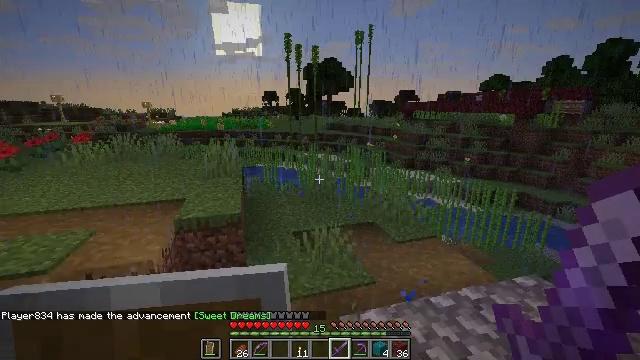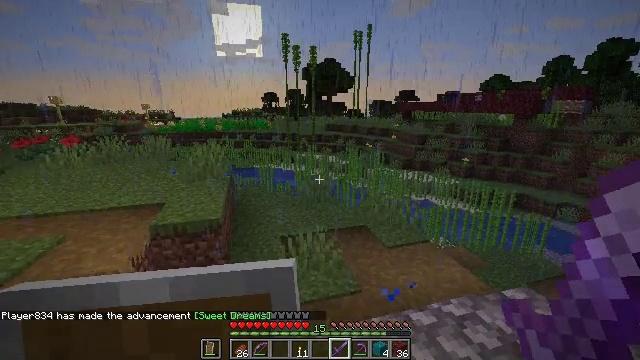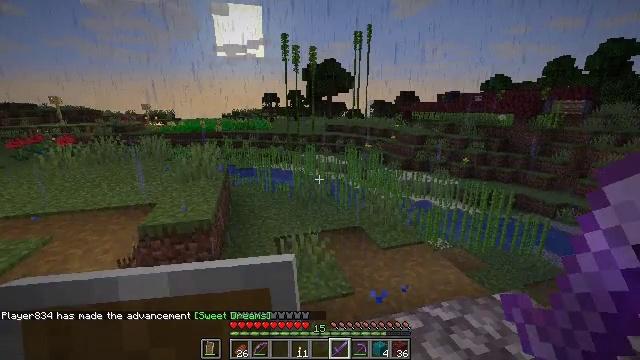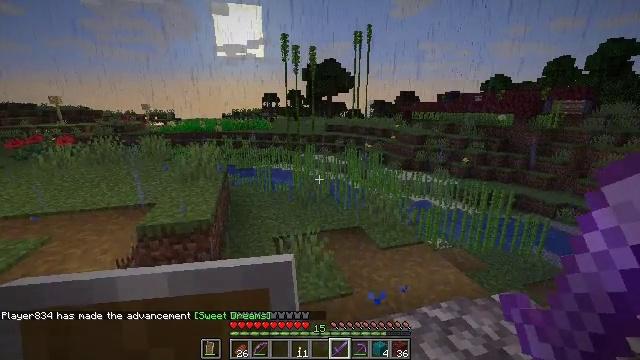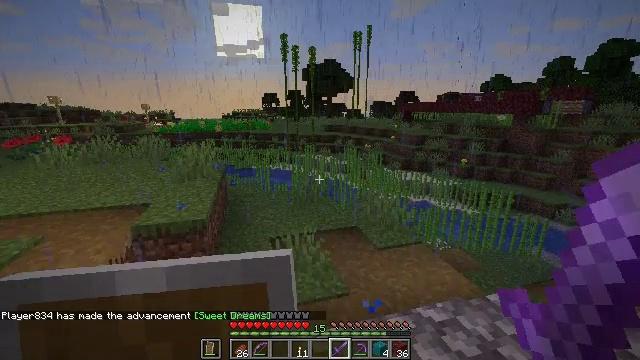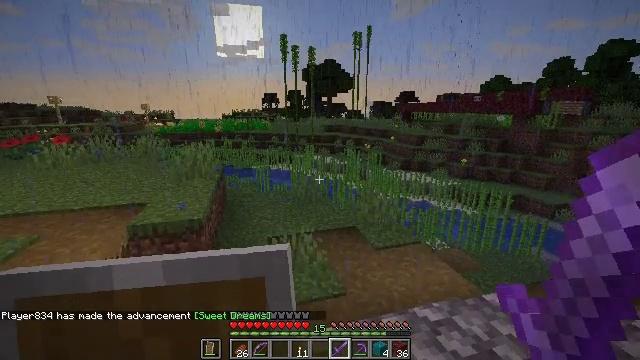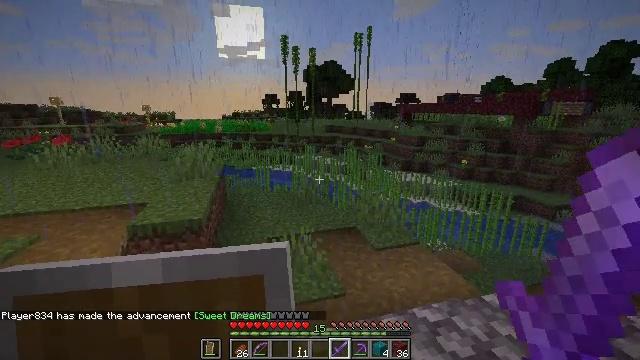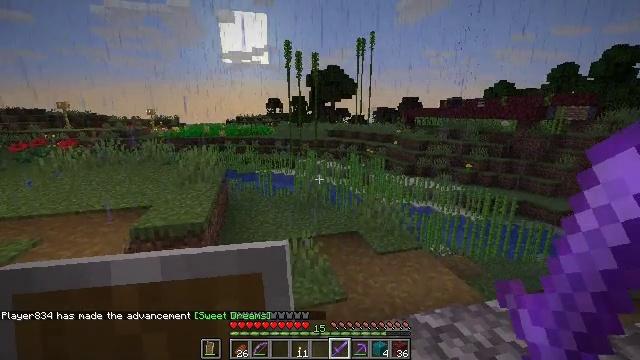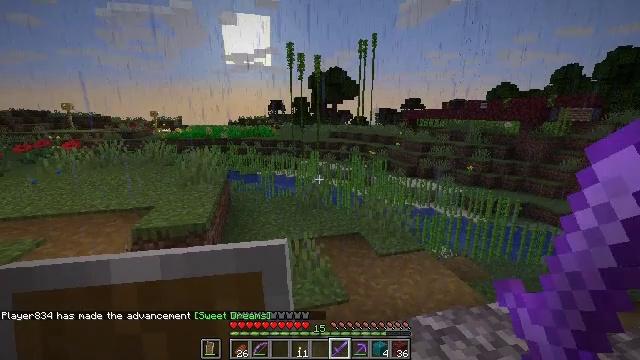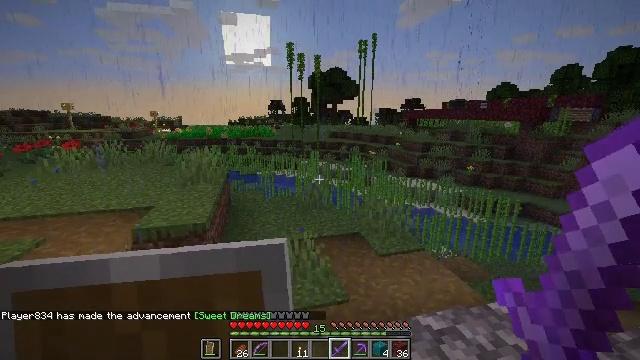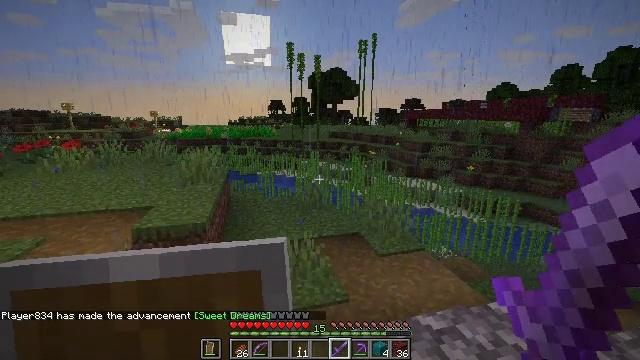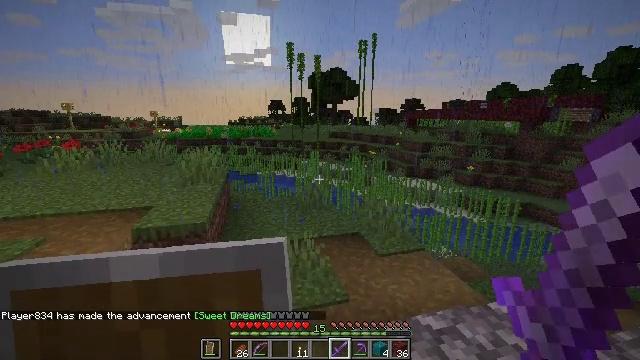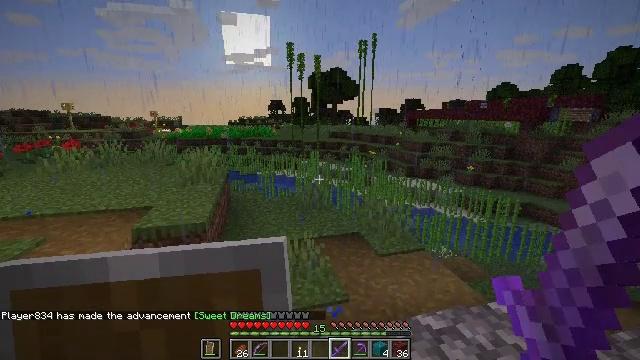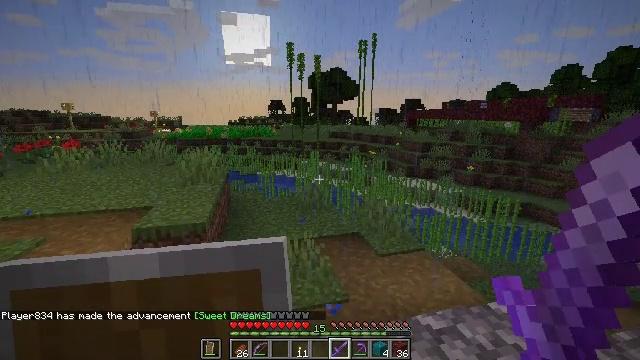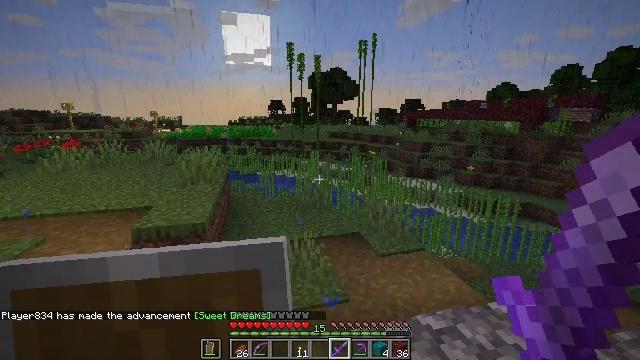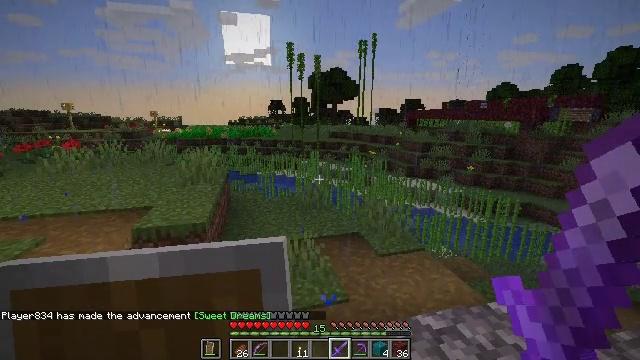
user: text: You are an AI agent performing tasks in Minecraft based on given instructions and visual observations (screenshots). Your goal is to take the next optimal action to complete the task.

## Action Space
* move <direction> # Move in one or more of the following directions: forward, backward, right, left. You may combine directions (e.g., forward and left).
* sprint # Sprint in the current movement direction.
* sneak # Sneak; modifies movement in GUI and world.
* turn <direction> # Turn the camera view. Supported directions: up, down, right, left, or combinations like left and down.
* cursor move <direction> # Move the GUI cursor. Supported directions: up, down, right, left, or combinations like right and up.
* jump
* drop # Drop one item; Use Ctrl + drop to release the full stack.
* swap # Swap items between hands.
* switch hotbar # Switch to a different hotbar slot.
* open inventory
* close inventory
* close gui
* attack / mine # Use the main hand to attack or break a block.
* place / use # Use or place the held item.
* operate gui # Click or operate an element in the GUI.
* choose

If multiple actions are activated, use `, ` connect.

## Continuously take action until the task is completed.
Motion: motion action
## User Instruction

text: Create an ender eye with blaze powder and ender pearl.
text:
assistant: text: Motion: move right
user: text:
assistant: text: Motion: no_op
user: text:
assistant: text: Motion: no_op
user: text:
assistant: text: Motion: no_op
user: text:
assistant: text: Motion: no_op
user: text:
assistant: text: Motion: no_op
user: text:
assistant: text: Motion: no_op
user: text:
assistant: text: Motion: no_op
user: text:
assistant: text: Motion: no_op
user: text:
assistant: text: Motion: no_op
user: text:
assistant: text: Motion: no_op
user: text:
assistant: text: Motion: no_op
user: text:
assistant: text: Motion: no_op
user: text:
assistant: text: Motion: no_op
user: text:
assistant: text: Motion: no_op
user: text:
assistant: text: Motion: no_op
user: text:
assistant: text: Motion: no_op
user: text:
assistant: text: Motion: no_op
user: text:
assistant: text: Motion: no_op
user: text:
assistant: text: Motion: no_op
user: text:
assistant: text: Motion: no_op
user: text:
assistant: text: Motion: no_op
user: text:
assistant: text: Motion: no_op
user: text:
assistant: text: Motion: no_op
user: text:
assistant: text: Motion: no_op
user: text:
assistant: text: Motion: no_op
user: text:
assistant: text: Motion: no_op
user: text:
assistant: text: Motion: no_op
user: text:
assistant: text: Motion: no_op
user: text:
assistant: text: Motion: no_op